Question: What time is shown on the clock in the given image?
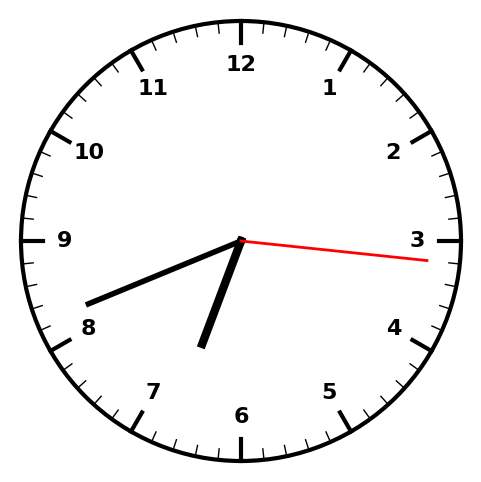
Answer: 06:41:16